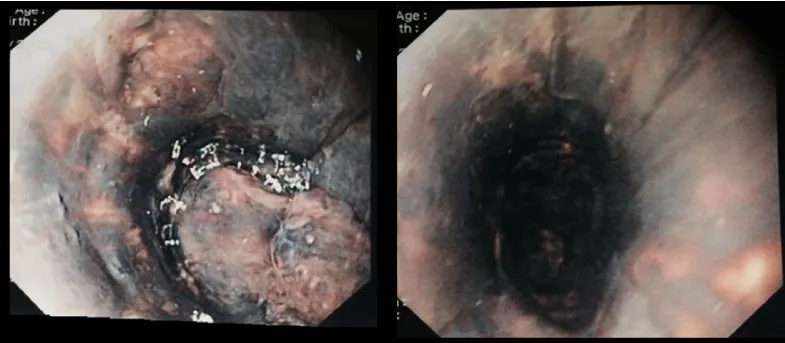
Endoscopic view day 0 with circumferential necrosis of esophagus.
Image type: endoscopy (gi_endoscopy)